Question: I have a 3-level application running. WebServer IIS7.5 and SQLServer 2008 R2 Express Database and OS WinServer 2008 WebEdition.
When I try to connect via ODBC from a PC on the network have this error.

Remote connections with MSSM (Microsoft SqlServer Managemet Studio) work properly.
I want to use this ODBC to connect Hyperion to SQLServer
Can you help me?
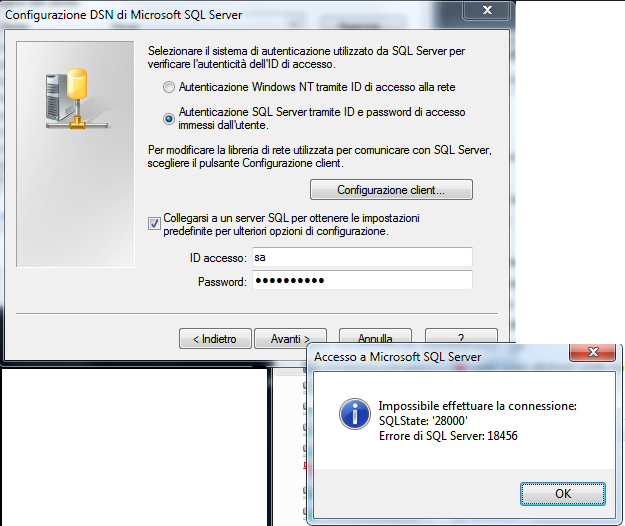
Answer: I resolve to enable TCP/IP service in SQL Server Configuration Manager.

After this , if problem persist disable firewall on private/domestic net and try again.